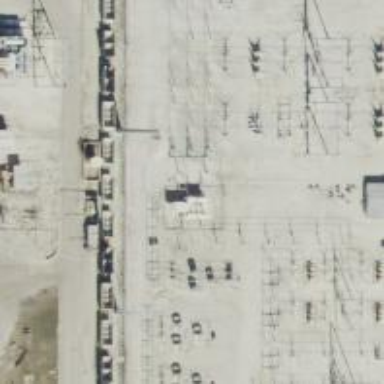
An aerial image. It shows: Switch for power supply.